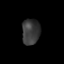
Tissue: lung
Cell type: Myeloid cells
Senescence score: 0.212
Nuclear area (px): 452
Mean DAPI intensity: 58.325